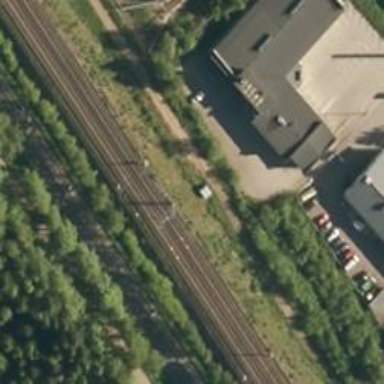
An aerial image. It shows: Railway signal.